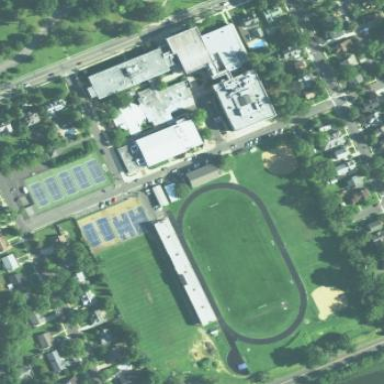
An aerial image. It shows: School.